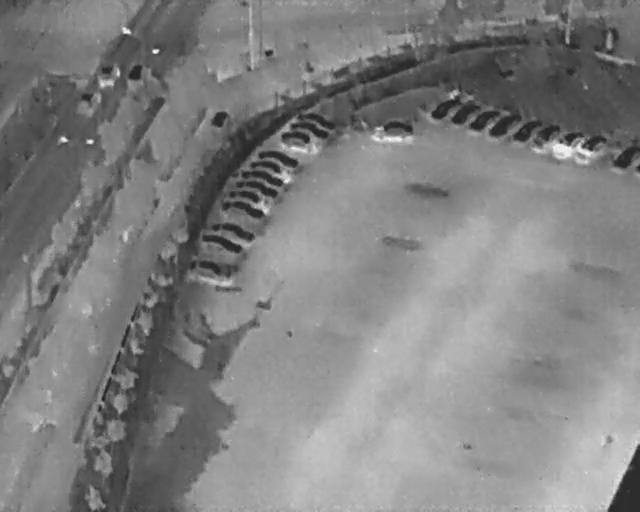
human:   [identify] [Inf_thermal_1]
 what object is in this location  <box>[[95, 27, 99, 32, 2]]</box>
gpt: <ref>1 medium car at the right</ref>